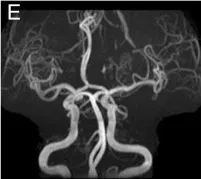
Case 2 No abnormality was observed in the internal carotid arteries. C, G) Cross-sectional images of MRA show that the left and right vertebral arteries lie adjacent to each other.
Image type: radiology (mri)